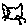
Label: cat